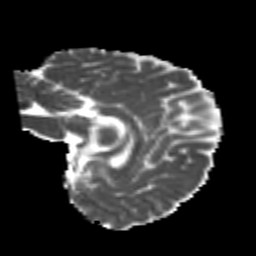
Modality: MD
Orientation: sagittal
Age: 24
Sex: female
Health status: healthy
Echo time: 0.074 s